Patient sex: M
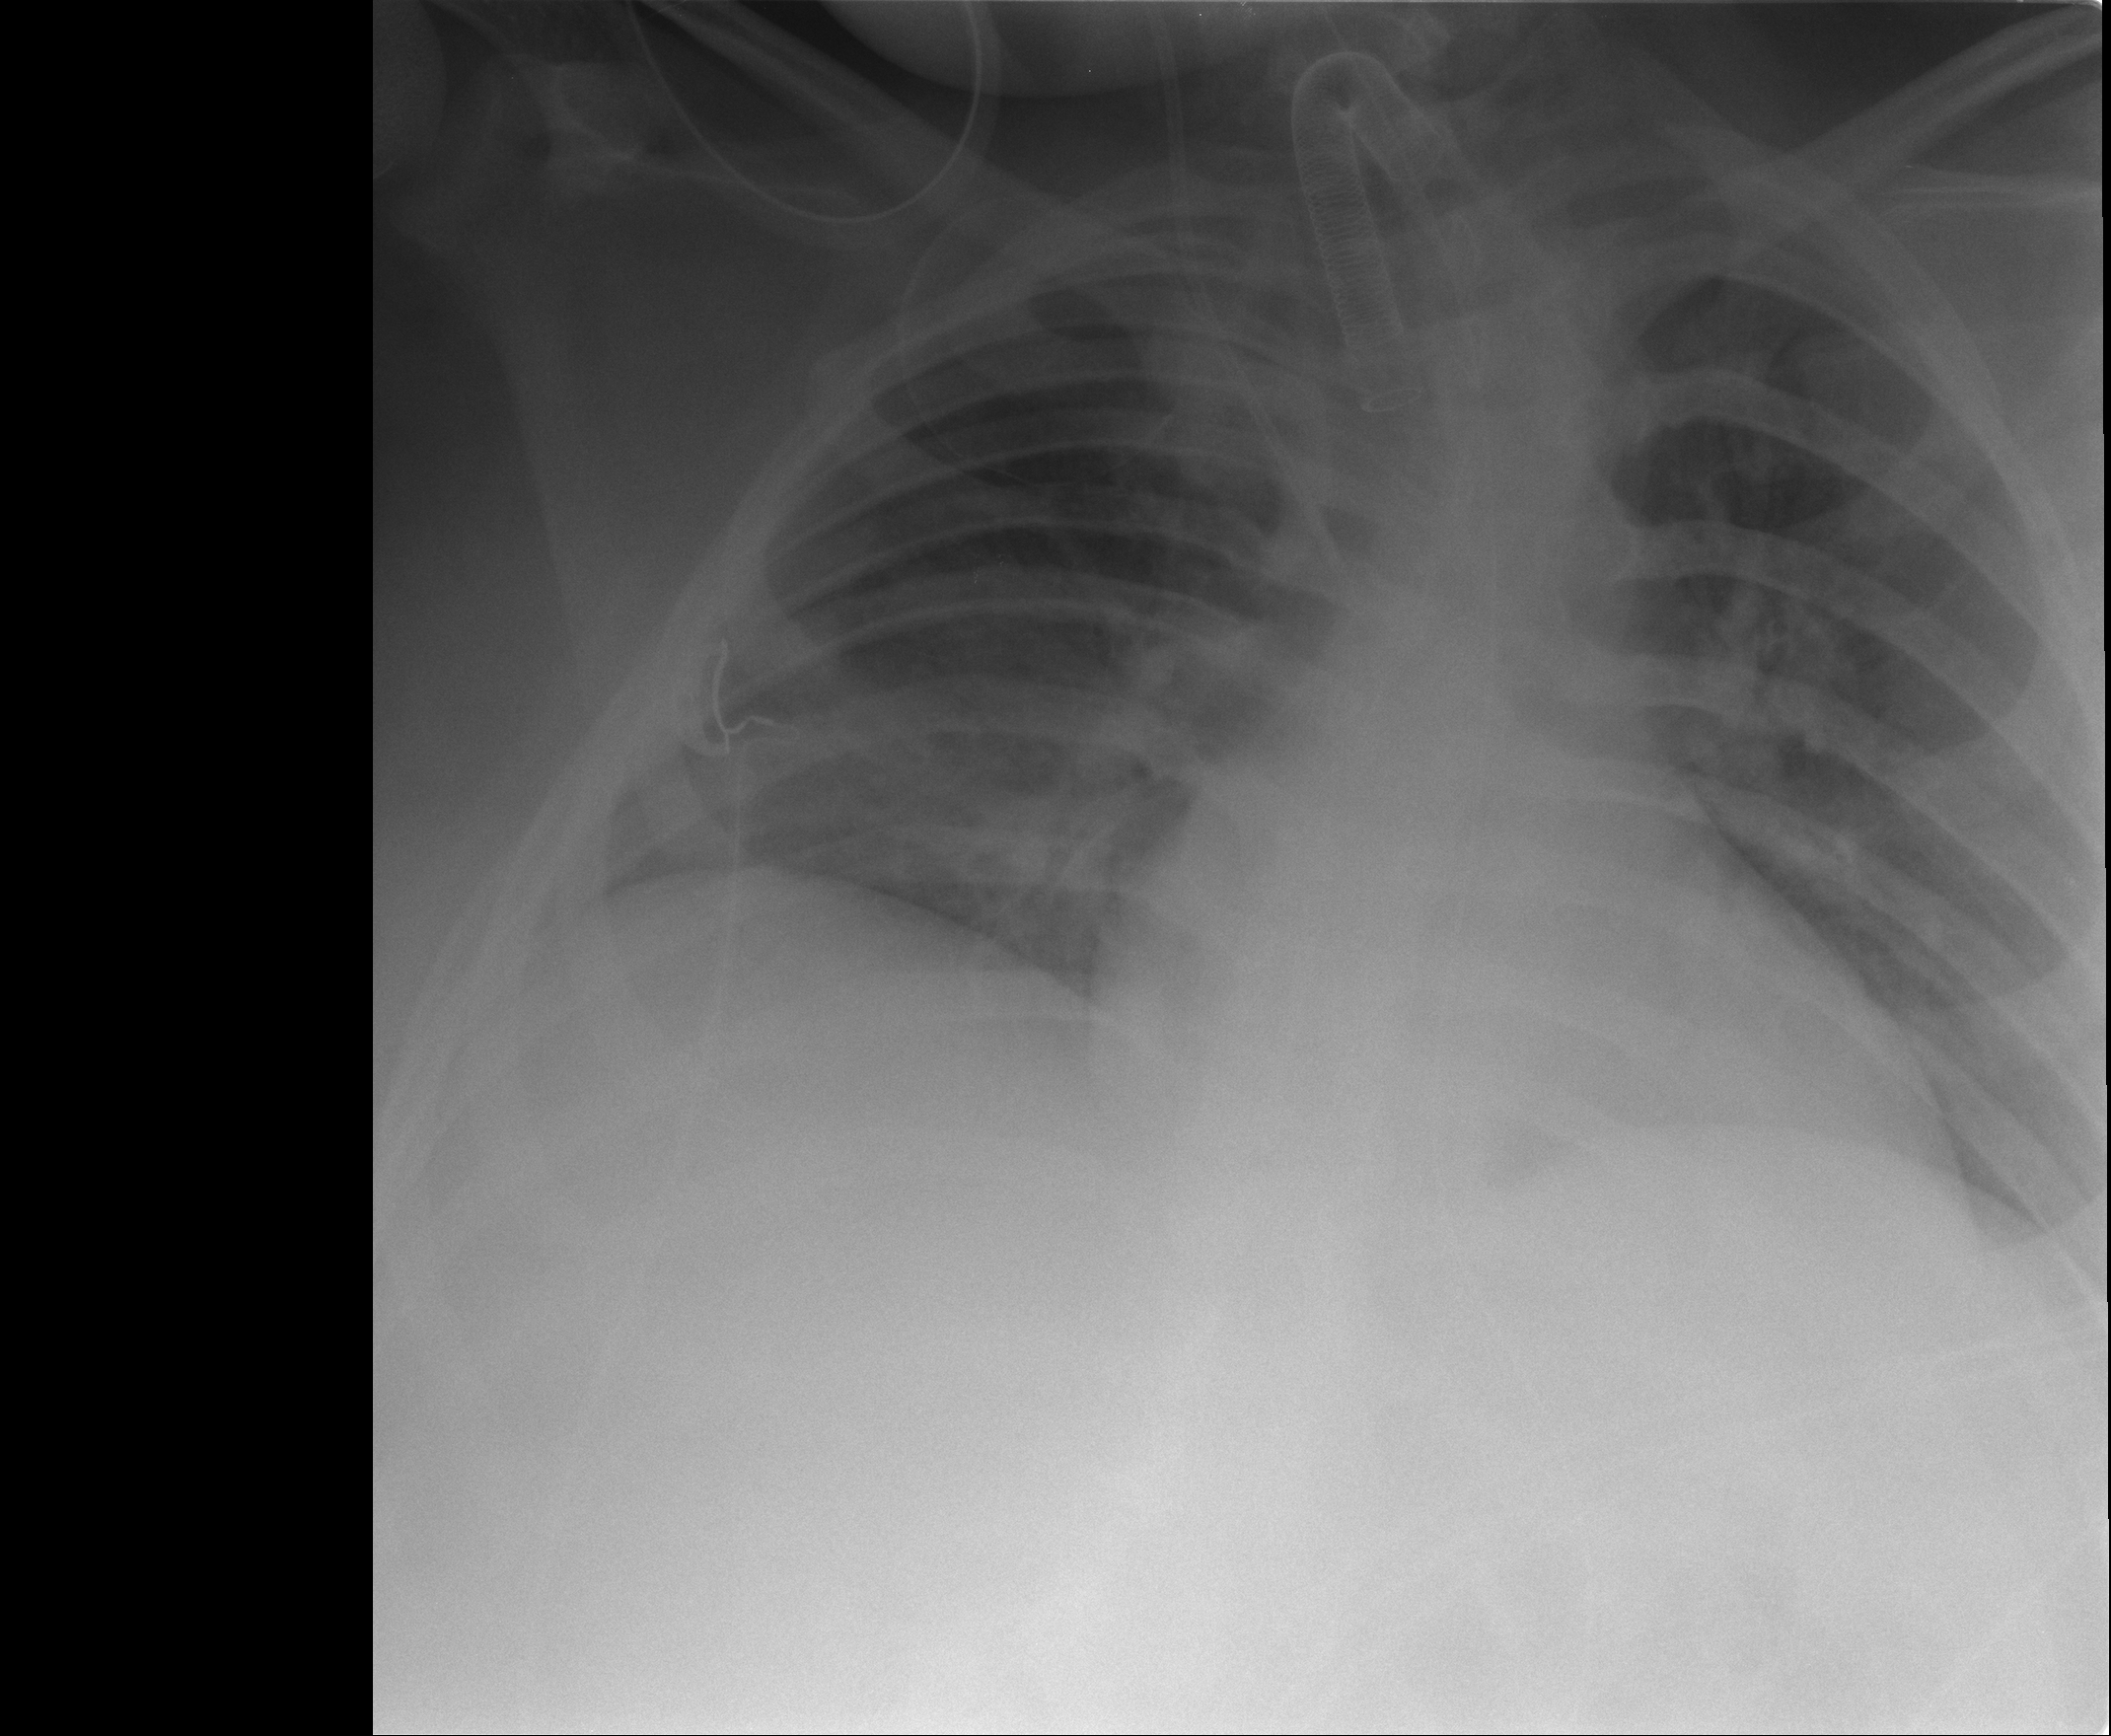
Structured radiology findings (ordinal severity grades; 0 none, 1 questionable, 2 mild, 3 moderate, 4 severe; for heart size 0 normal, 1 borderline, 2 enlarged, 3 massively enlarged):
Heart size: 1
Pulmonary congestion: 2
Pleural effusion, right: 2
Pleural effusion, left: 2
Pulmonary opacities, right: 1
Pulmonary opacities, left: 0
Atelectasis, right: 2
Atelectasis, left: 2